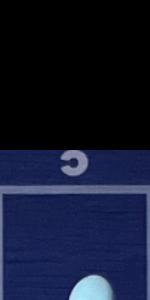
Label: Empty